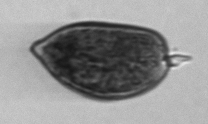
Label: Prorocentrum_micans